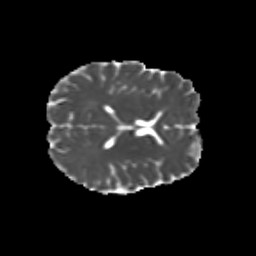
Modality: MD
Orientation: axial
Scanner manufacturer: siemens
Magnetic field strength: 3 T
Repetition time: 9.2 s
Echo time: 0.084 s